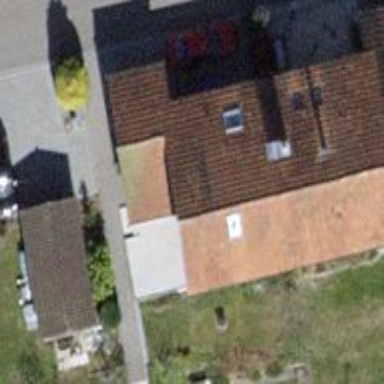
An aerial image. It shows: Semi-detached house with gabled roof.